Field crop: maize
Growth stage: 2
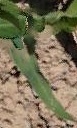
Species: maize